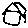
Label: house